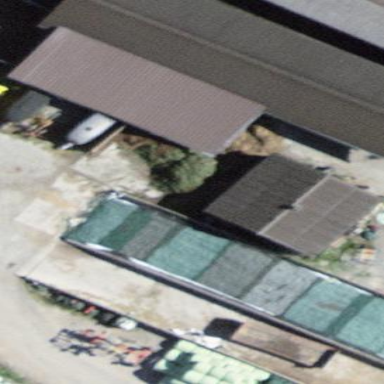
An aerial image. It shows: Farm auxiliary building.